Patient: sex F, age 82
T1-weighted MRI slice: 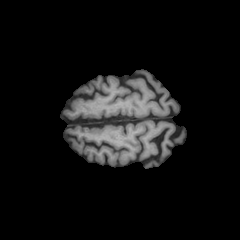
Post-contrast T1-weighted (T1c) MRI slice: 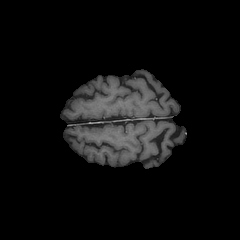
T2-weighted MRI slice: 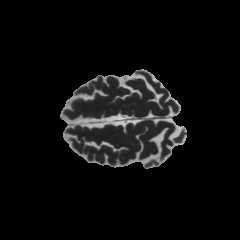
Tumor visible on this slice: no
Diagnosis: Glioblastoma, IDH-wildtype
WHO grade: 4